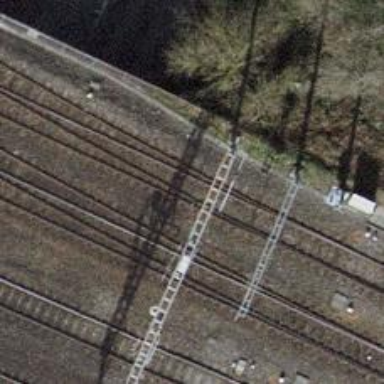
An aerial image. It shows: Single railway track with electrification through contact line.